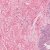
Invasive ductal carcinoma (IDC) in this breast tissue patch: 0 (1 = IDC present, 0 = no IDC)